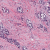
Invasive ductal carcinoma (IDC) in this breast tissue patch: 1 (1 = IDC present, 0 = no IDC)